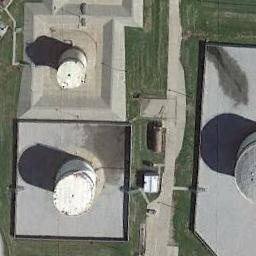
Label: storage tanks